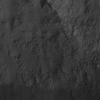
Atmospheric dust classification: not_dusty